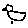
Label: bird